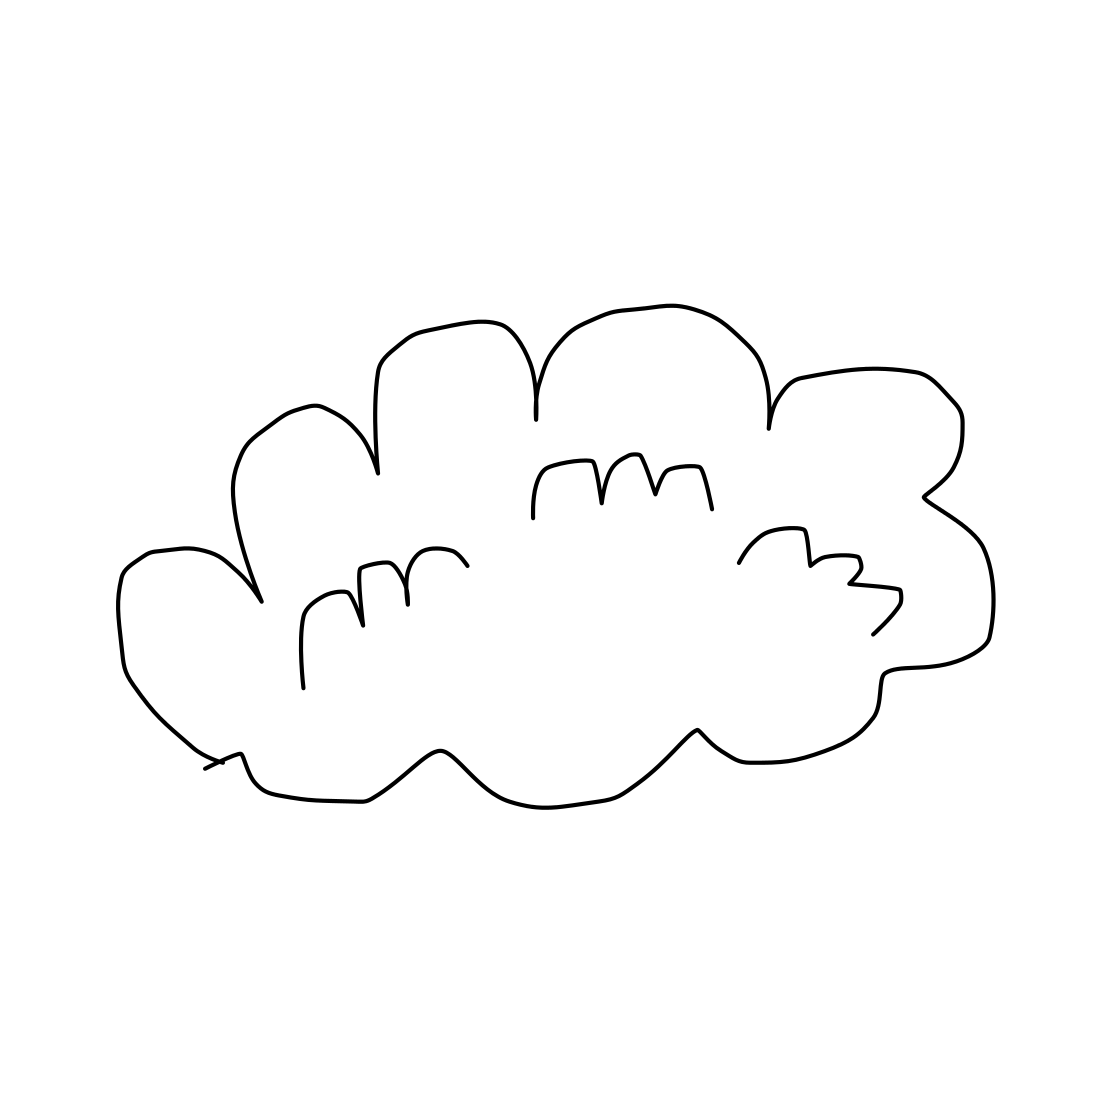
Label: bush